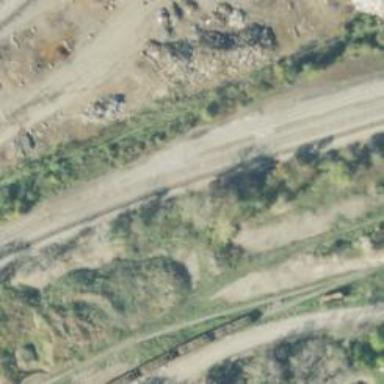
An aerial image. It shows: Railway siding with rails.